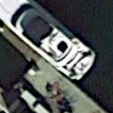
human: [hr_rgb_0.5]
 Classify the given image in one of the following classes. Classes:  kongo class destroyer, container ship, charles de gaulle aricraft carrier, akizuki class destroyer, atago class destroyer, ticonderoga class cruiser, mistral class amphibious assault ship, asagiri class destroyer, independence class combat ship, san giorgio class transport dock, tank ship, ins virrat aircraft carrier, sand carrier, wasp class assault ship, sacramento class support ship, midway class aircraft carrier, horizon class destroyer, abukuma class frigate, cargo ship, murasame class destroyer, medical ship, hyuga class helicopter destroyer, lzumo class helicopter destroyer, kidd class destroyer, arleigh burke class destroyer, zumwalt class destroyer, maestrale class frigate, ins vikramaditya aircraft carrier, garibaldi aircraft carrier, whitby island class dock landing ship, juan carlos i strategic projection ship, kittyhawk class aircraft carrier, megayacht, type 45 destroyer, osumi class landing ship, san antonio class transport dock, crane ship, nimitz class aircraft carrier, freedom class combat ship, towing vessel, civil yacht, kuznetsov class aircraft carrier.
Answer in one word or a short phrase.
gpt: Civil yacht